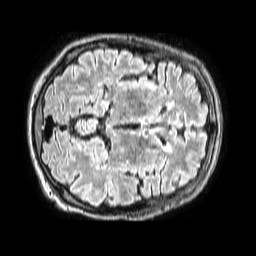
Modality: FLAIR
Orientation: axial
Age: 52
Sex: male
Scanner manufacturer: philips
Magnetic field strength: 1.5 T
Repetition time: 4.8 s
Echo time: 0.3 s